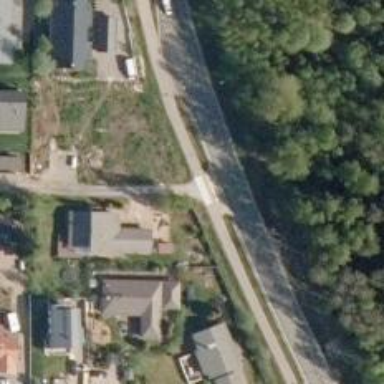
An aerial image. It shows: Road with "give way" sign.